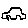
Label: car